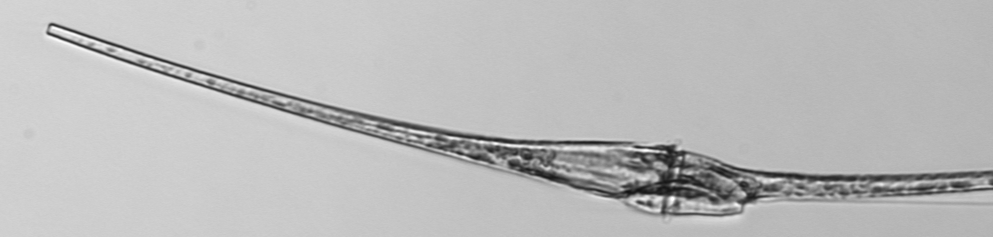
Label: Tripos_fusus